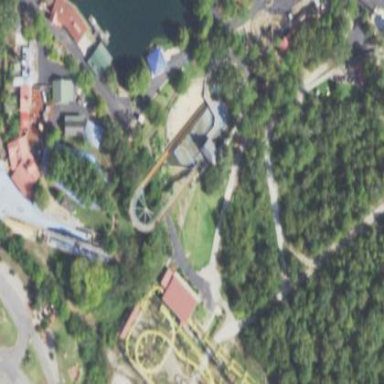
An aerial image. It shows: Water slide attraction next to roller coaster track.